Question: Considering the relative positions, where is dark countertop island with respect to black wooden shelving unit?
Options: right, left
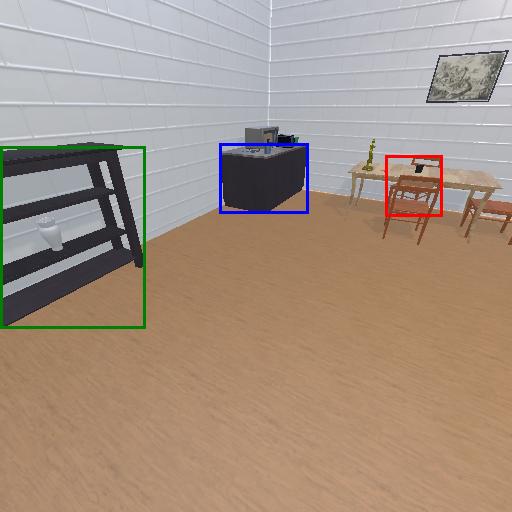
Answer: right